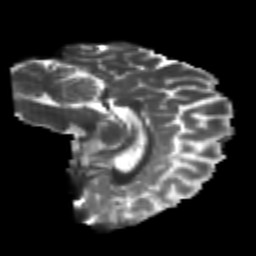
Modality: T2w
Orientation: sagittal
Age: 22
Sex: female
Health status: healthy
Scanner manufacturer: philips
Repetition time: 7.385 s
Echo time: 0.08599 s